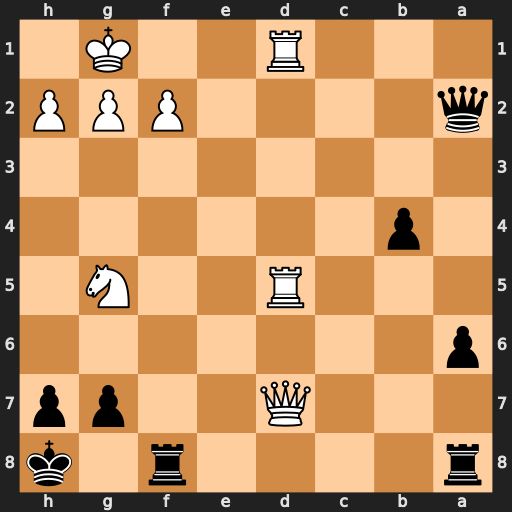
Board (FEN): r4r1k/3Q2pp/p7/3R2N1/1p6/8/q4PPP/3R2K1
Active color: b
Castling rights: -
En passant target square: -
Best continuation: Qxf2+ Kh1 Qf1+ Rxf1 Rxf1#